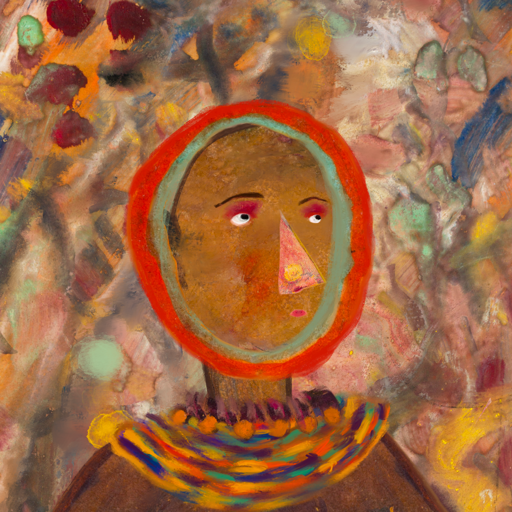
Background: Mother_And_Son_Mother, Head And Neck Side: Pipe, Face Side: Irani, Bust: Comrade, Hair Side: Sisters, Head Accessory: Blank, Second Necklace: An_Impression_2, Necklace: Doll, Baby: Blank